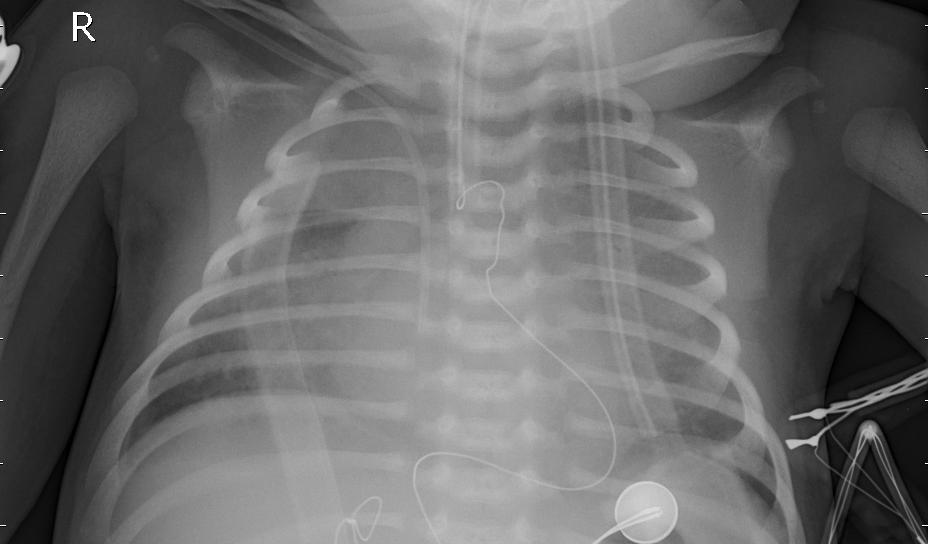
Diagnosis: PNEUMONIA